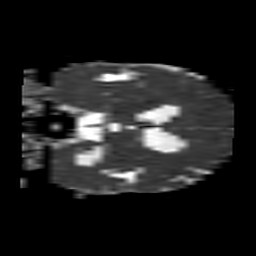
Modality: ADC
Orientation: coronal
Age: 54
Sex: female
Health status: ill
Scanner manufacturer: philips
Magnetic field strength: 3 T
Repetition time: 3.8 s
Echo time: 0.09 s